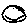
Label: smiley face